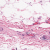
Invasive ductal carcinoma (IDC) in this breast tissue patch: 0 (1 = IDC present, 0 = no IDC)